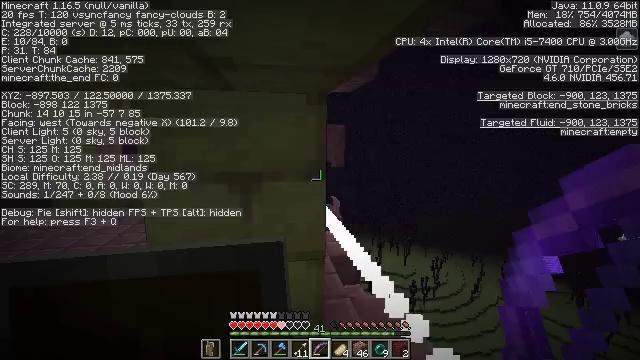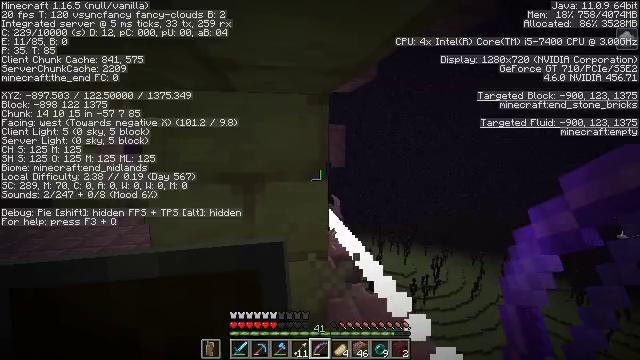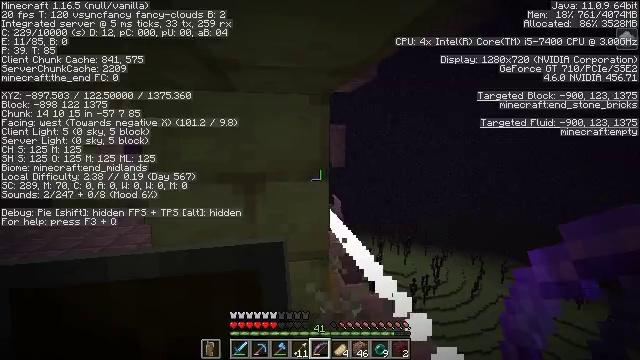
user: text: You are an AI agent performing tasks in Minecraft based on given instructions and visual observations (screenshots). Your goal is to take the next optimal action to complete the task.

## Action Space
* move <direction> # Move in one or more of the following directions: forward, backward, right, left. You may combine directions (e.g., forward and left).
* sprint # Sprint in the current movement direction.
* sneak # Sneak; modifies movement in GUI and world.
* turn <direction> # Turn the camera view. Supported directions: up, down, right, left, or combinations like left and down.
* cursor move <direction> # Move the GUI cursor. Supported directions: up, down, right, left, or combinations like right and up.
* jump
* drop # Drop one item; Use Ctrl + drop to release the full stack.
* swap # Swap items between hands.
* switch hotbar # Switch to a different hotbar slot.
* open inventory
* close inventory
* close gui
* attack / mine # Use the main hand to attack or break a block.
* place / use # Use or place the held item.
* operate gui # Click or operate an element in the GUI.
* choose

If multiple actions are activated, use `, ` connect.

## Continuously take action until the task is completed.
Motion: motion action
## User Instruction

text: Hunt a shulker.
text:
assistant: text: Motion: sneak
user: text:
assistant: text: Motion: sneak
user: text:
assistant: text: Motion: sneak